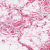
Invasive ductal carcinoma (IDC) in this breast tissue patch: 0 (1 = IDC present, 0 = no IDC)